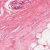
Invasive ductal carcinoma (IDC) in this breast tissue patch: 0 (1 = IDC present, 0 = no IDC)